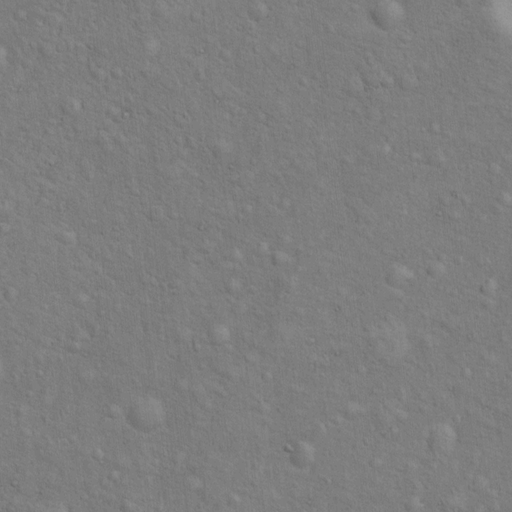
Classes present: Background, Cone